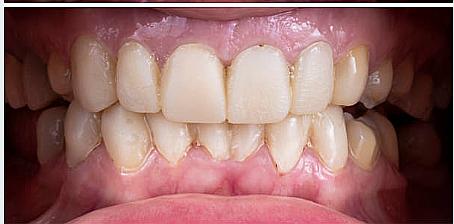
Condition: Gingivitis